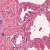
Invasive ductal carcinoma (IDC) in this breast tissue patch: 0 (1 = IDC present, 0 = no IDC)